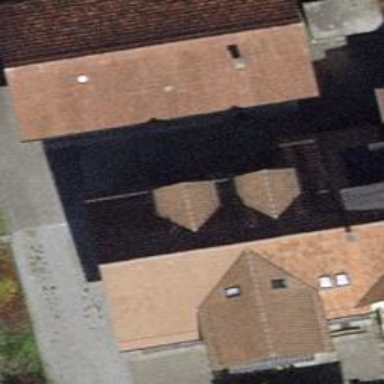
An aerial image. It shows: Building with tile roof.